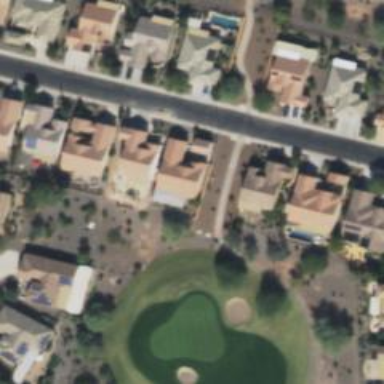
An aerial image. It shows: Golf cartpath that is also road path.